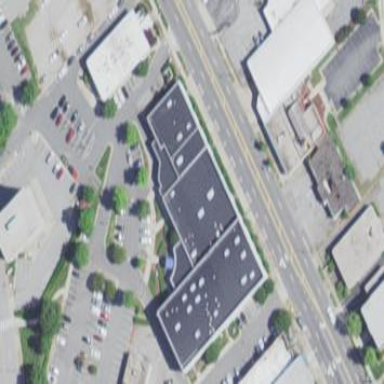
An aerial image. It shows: Black roofed building.